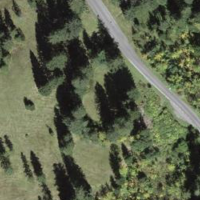
EUNIS habitat code: 26
Species observed at this site:
Epipactis palustris